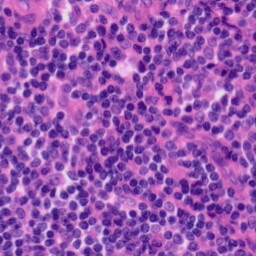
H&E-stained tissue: Tonsil